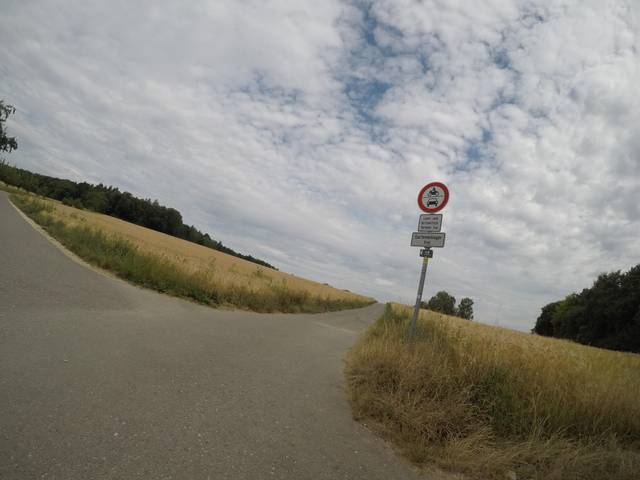
Region: Germany
Coordinates: 48.388, 9.943